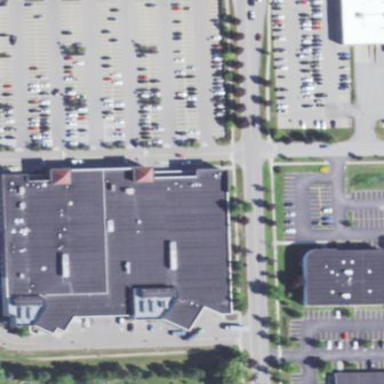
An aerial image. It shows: Supermarket building.